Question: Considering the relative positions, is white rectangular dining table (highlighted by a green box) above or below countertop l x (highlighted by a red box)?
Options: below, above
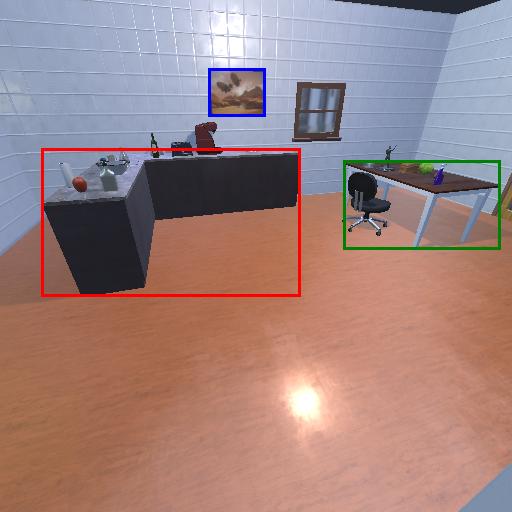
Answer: below